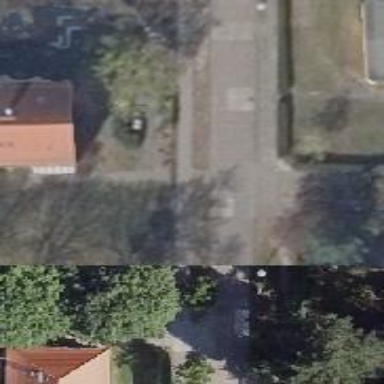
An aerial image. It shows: Residential road with concrete surface. There are separate sidewalks on both sides and opposite cycleway.